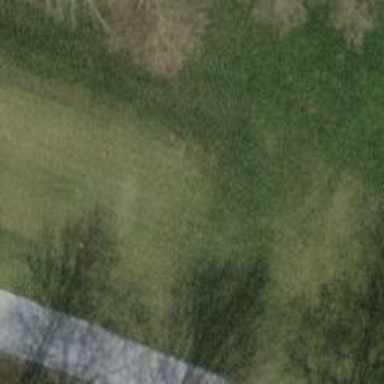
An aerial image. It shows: Golf tee.